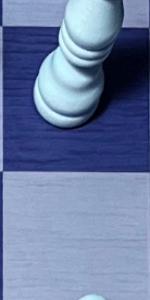
Label: Empty